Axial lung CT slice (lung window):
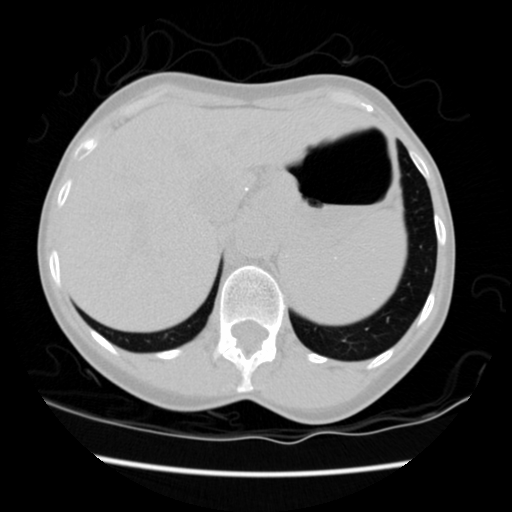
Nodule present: no